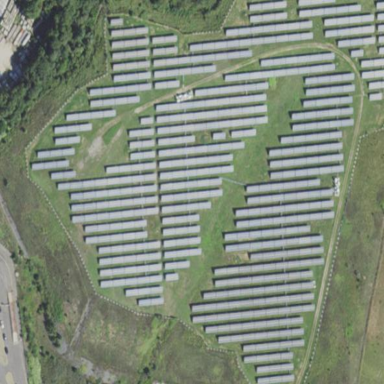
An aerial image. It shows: Solar power plant utilizing photovoltaic technology.